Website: lowes
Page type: order-returns
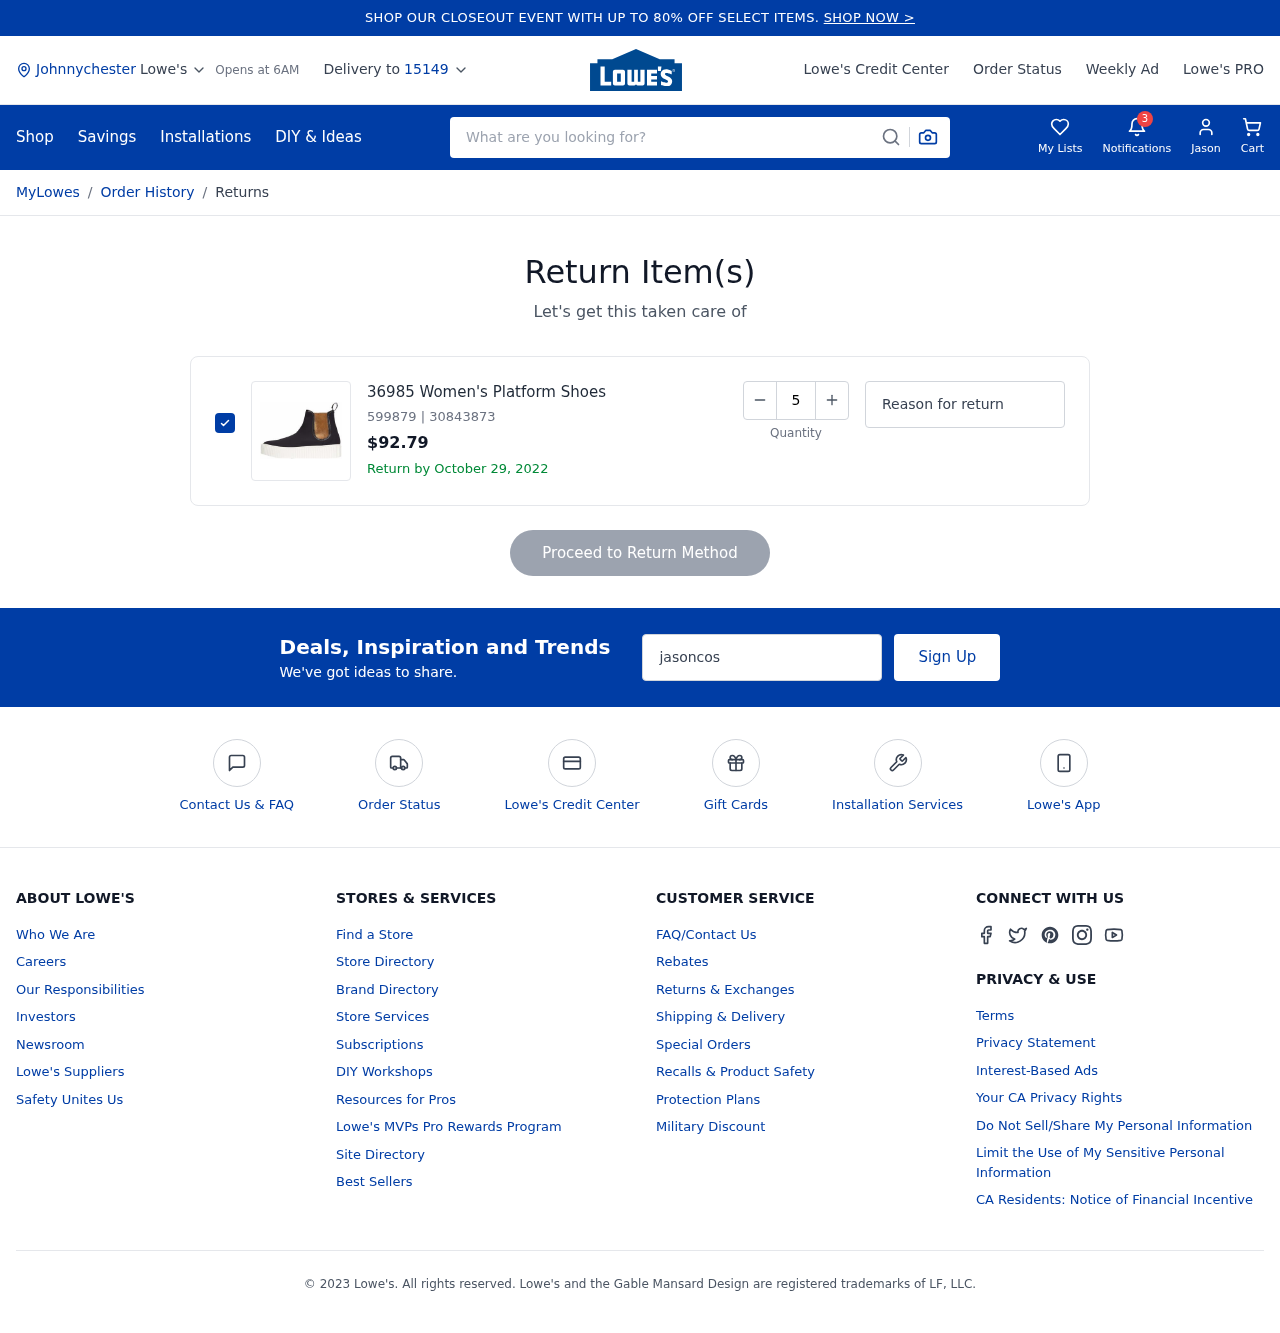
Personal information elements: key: PII_CITY
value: Johnnychester
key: PII_FIRSTNAME
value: Jason
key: PII_POSTCODE
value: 15149
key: PII_EMAIL
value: jasoncosta@hotmail.com
Product elements: key: PRODUCT1_NAME
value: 36985 Women's Platform Shoes
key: PRODUCT1_PRICE
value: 92.79
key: PRODUCT1_ITEM_NUMBER
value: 599879
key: PRODUCT1_MODEL_NUMBER
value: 30843873
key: PRODUCT1_QUANTITY
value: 5
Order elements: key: ORDER_RETURN_BY_DATE
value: October 29, 2022